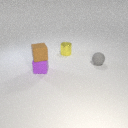
small gray rubber sphere to the right of small yellow metal cylinder